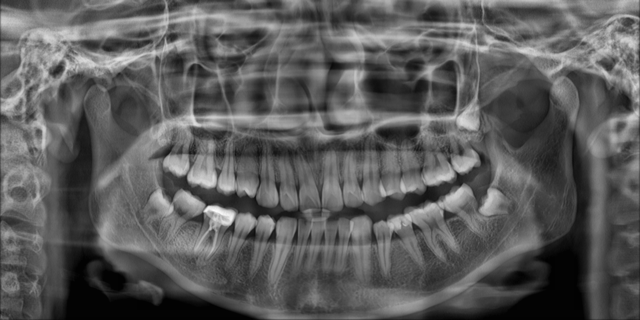
adult